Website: home-depot
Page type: payment
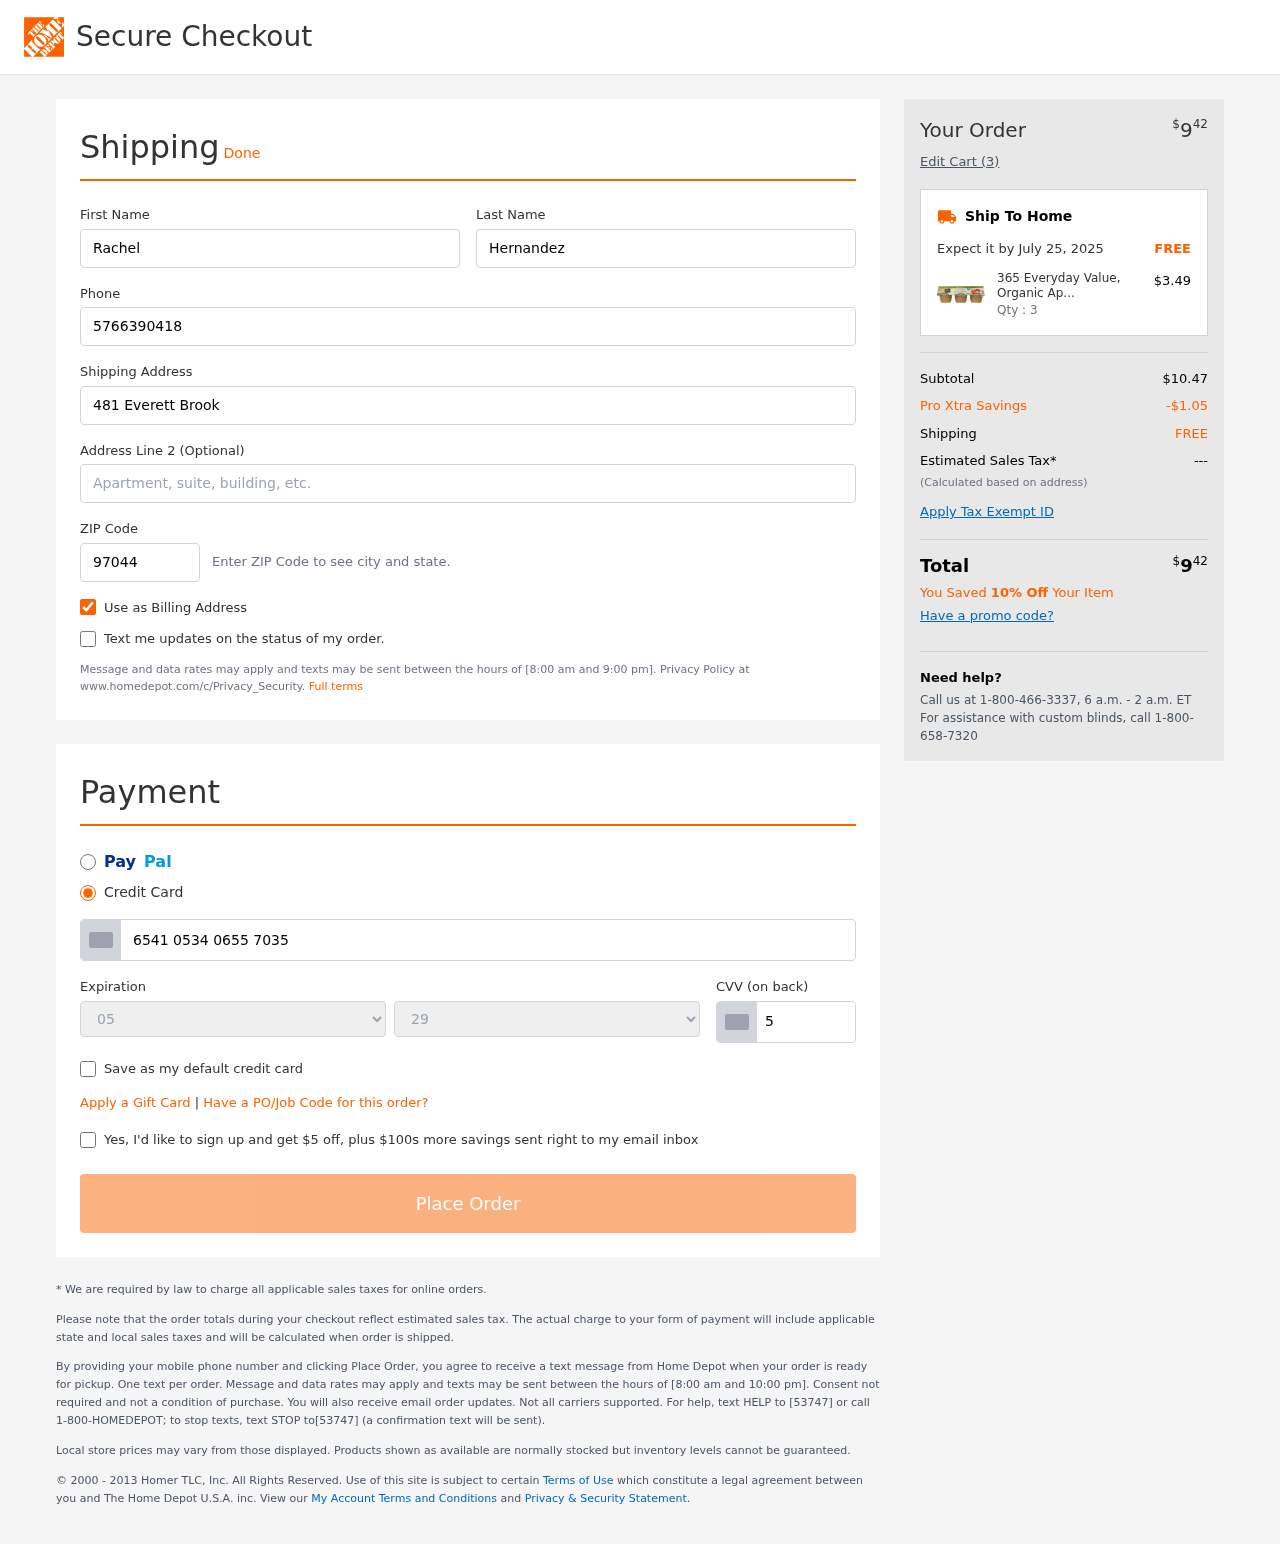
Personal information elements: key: PII_CARD_CVV
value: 585
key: PII_CARD_EXPIRY_MONTH
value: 05
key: PII_CARD_EXPIRY_YEAR
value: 29
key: PII_CARD_NUMBER
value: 6541 0534 0655 7035
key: PII_FIRSTNAME
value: Rachel
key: PII_LASTNAME
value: Hernandez
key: PII_PHONE
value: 5766390418
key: PII_POSTCODE
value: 97044
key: PII_STREET
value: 481 Everett Brook
Product elements: key: PRODUCT1_NAME
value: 365 Everyday Value, Organic Apple Sauce, Unsweetened (6 - 4 oz bowls), 24 oz
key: PRODUCT1_PRICE
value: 3.49
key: PRODUCT1_QUANTITY
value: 3
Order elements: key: ORDER_TOTAL
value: $942
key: ORDER_NUM_ITEMS
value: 3
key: ORDER_DELIVERY_DATE
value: July 25, 2025
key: ORDER_SUBTOTAL
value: $10.47
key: ORDER_DISCOUNT
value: -$1.05
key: ORDER_SHIPPING_COST
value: FREE